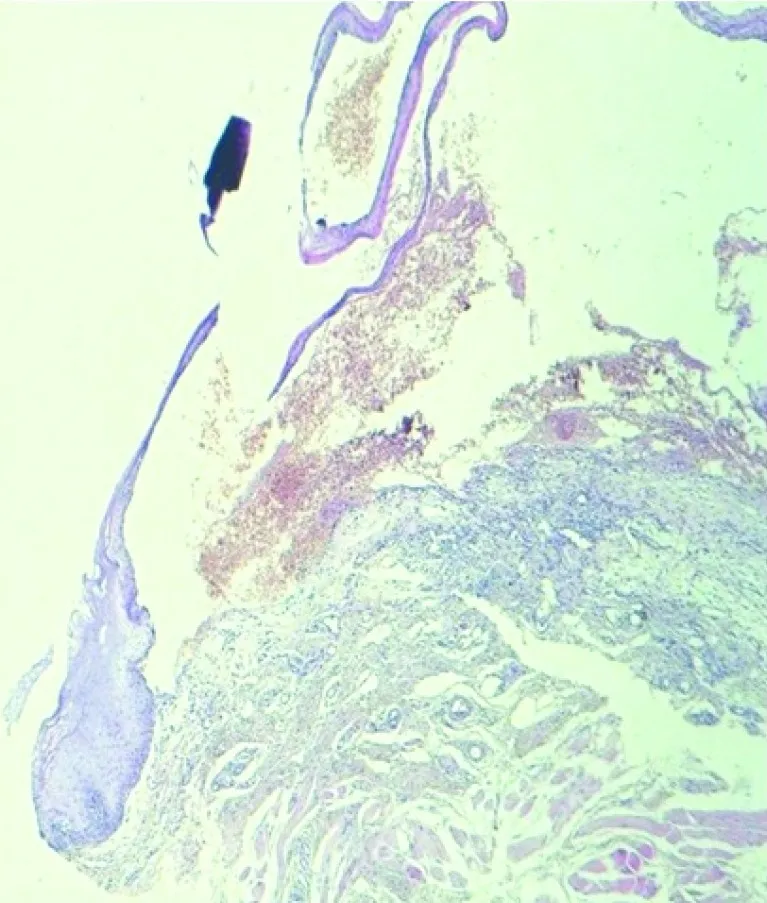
Subepithelial blister and a few inflammatory cells seen in routine hematoxylin and eosin section (10x). . The subepithelial space was filled with erythrocytes.
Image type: pathology (h&e)